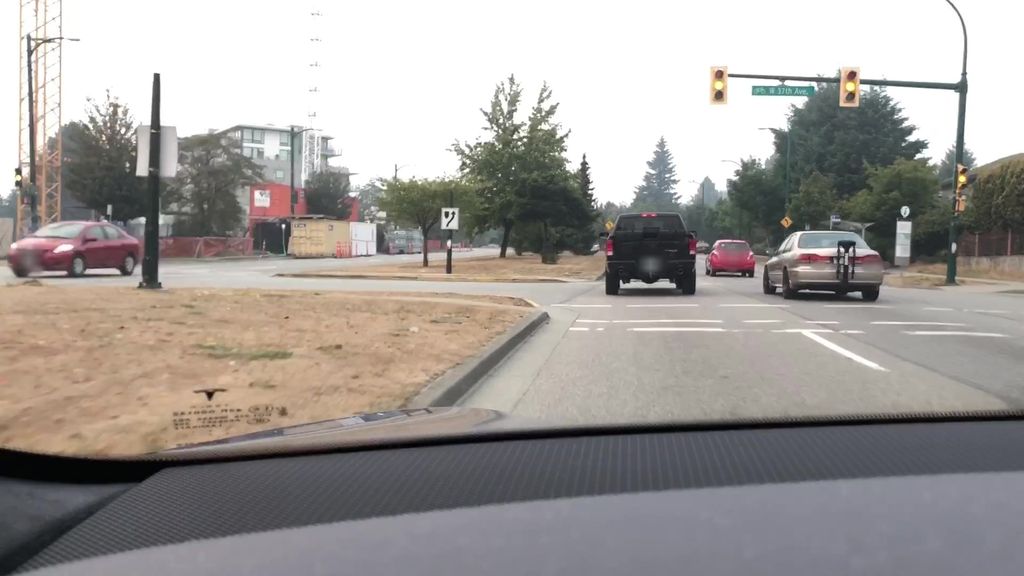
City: vancouver